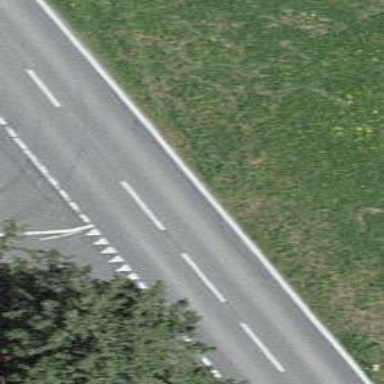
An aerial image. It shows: Secondary road with asphalt surface.